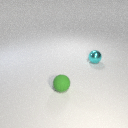
small cyan metal sphere behind small green rubber sphere